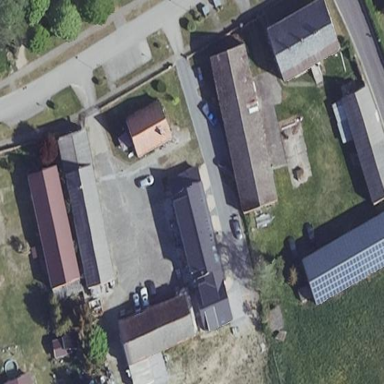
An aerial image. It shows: Shed.